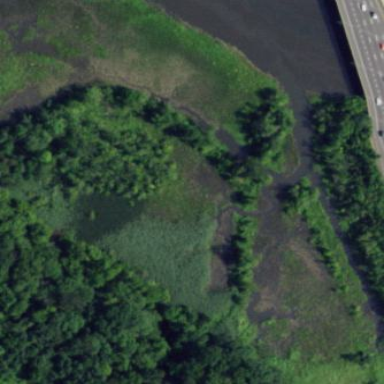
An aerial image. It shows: Marsh wetland.